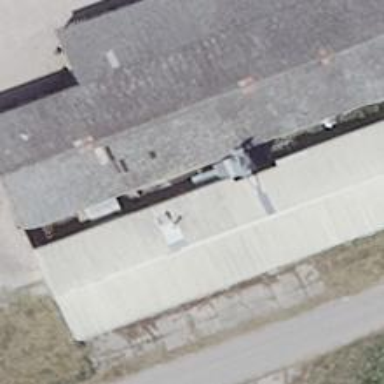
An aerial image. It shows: Building with gabled roof oriented along and colored grey.